Question: When executing a script directly in the console in Chrome, I saw this:

Does anyone know what's the meaning of VM117:2
What does VM stand for ?
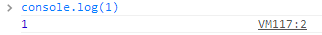
Answer: It is abbreviation of the phrase Virtual Machine.
In the Chrome JavaScript engine (called V8) each script has its own script ID.
Sometimes V8 has no information about the file name of a script, for example in the case of an 'eval'. So devtools uses the text "VM" concatenated with the script ID as a title for these scripts.
Some sites may fetch many pieces of JavaScript code via XHR and 'eval' it. If a developer wants to see the actual script name for these scripts she can use <URL>. DevTools parses and uses it for titles, mapping etc.